Question: Count the number of objects in the diagram.
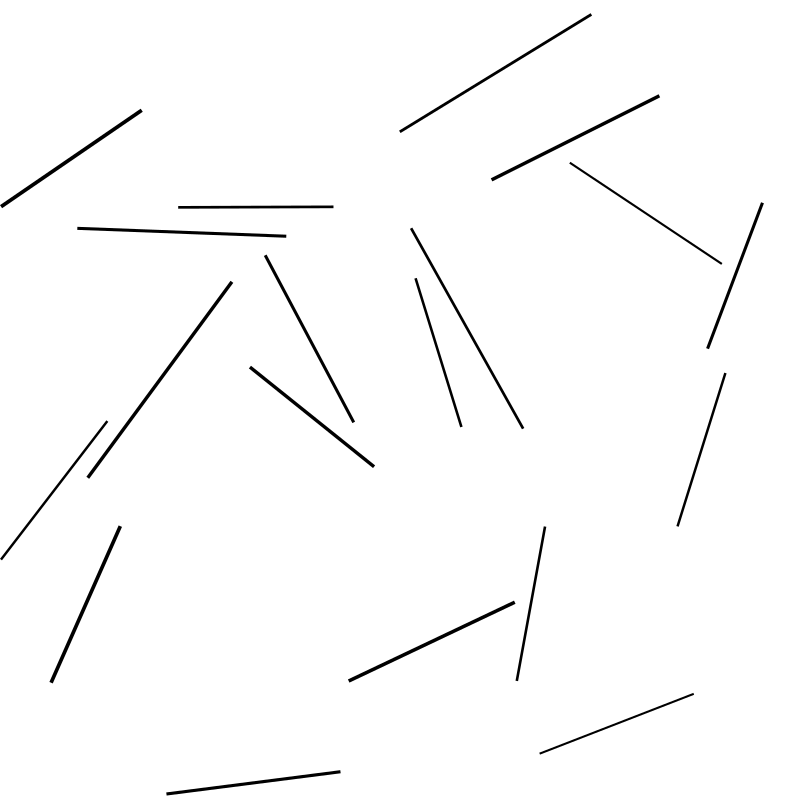
Answer: 19